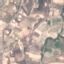
Land use / land cover: PermanentCrop